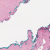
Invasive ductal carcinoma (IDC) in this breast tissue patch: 0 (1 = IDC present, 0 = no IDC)